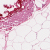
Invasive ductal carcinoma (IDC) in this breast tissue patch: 0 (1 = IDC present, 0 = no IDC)